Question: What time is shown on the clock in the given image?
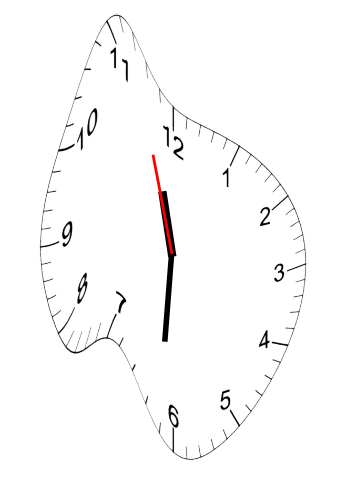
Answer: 11:30:57